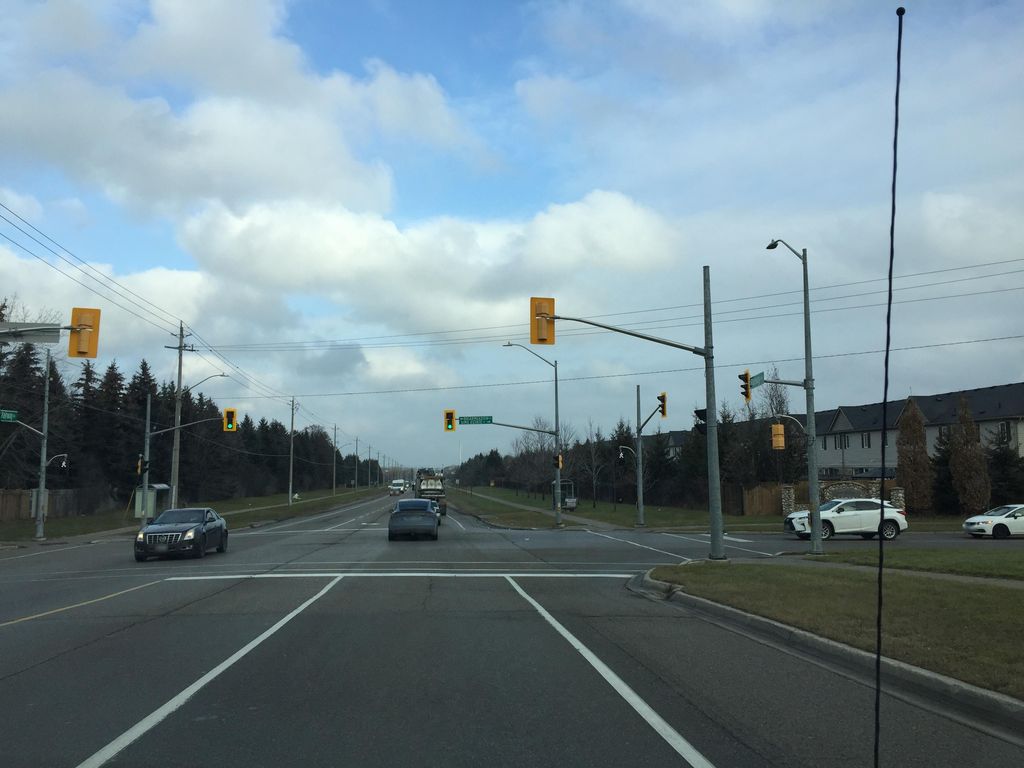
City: kitchener-waterloo